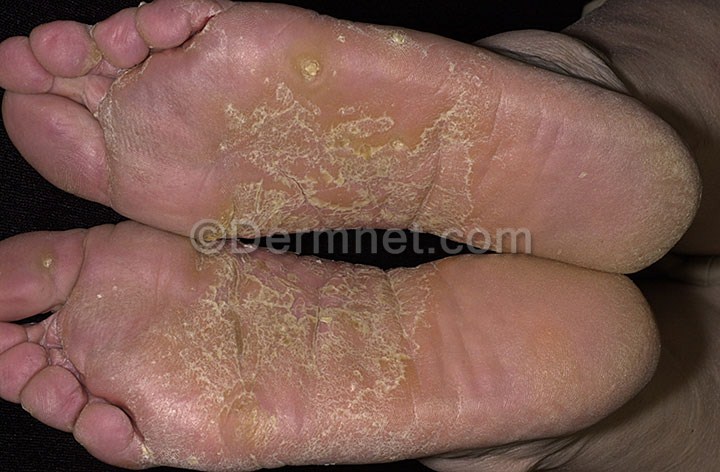
Disease: Psoriasis pictures Lichen Planus and related diseases